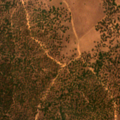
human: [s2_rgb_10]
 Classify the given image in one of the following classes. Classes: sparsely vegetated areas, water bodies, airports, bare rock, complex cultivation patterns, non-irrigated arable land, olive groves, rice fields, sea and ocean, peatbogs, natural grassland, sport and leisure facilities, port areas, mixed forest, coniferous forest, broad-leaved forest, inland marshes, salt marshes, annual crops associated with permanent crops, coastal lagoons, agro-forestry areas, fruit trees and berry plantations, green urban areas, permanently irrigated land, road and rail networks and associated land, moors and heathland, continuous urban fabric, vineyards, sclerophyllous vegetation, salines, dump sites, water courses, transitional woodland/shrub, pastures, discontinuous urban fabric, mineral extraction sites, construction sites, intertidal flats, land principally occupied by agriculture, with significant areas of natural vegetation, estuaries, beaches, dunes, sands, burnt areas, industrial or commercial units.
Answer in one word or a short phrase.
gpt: non-irrigated arable land, agro-forestry areas